Interaction volume radius: 5 \u00c5
Interaction volume height: 50 \u00c5
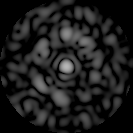
Disorder parameter: 0.7313